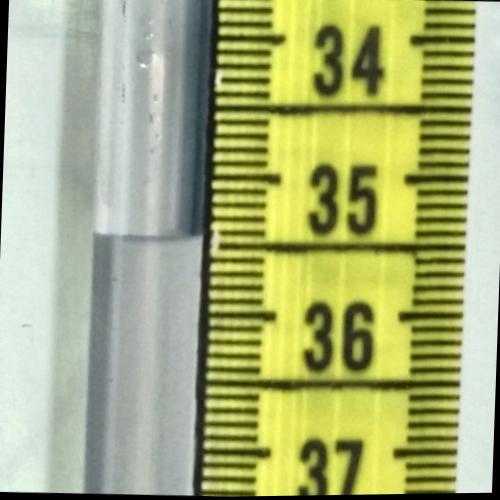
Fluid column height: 35.4 cm